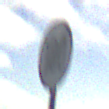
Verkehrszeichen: EndeGeschwindigkeit100
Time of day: SunriseSunset
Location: Outdoor (Nature)
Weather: PartlyCloudy
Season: NotSpecified
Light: Natural